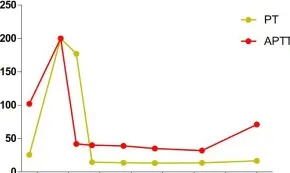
Inflammatory, coagulation function, and hematologic responses to HLH therapies: Day 0 corresponds to ruxolitinib (RUX) initiation. Treatment schedules, lines, and bars represent continuous therapy and individual doses of drugs with intermittent schedules. Arrows indicate that treatment was continued. (A-D) The laboratory assessments of Case 1. The levels of platelet (PLT), prothrombin time (PT), active thromboplastin time (APTT), C-reactive protein (CRP), fibrinogen (FIB),
ferritin, soluble CD25 (sCD25), and triglyceride were abnormal before Day 0 and gradually improved after therapy. But he developed a fever again on Day 28. The levels of ferritin and CRP were all elevated. The values of FIB and PLT were reduced again.
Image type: pathology (immunostaining)